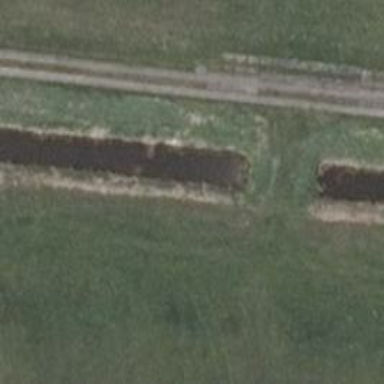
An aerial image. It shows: Culvert tunnel.